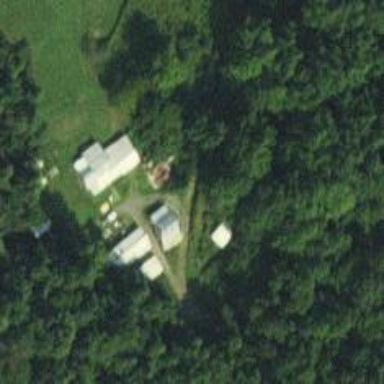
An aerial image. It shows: Hostel for tourism purposes.